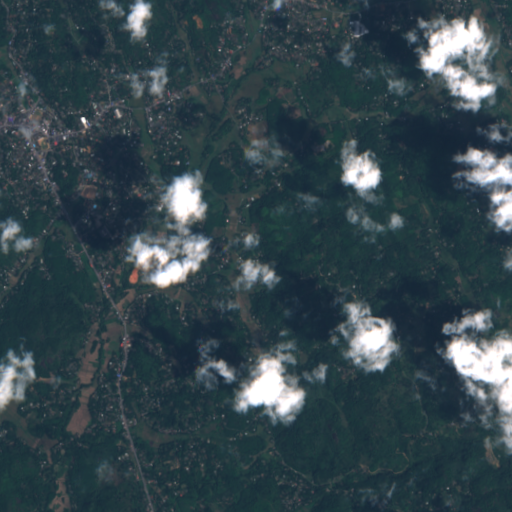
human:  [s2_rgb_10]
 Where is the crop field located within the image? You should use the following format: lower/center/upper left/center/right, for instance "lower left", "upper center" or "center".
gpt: The crop field is located in the upper center of the image.
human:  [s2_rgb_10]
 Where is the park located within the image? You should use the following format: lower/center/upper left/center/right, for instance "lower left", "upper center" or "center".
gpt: The park is located in the upper left of the image.
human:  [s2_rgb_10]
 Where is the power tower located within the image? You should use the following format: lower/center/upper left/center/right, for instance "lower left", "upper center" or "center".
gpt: The power tower is located in the upper left of the image.
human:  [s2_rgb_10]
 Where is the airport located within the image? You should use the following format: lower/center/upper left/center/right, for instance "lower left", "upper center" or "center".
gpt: There is no airport in the image.